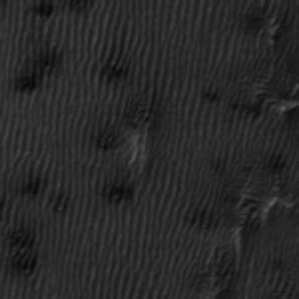
Label: frost